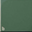
Piece: xx